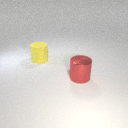
large yellow rubber cylinder to the left of large red metal cylinder